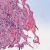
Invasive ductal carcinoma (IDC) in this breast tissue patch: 0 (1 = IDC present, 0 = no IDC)